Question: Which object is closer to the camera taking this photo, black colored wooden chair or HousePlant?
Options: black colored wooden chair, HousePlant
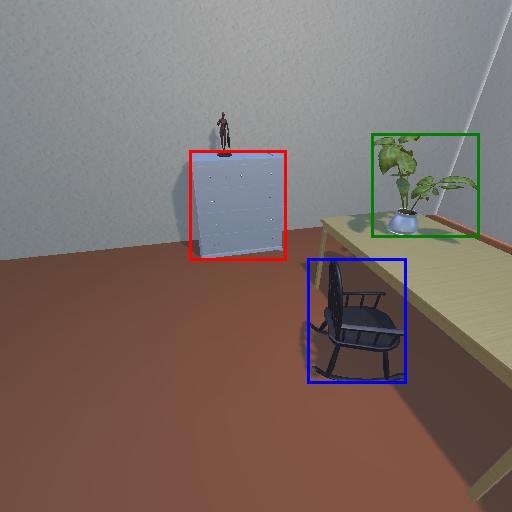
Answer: black colored wooden chair